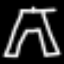
Label: pants